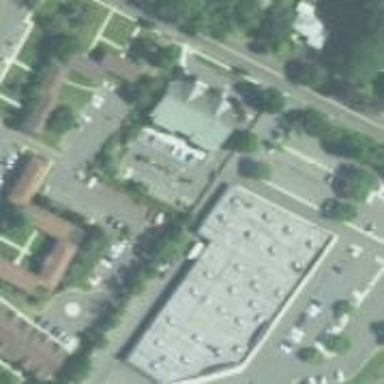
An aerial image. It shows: Building.